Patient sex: M
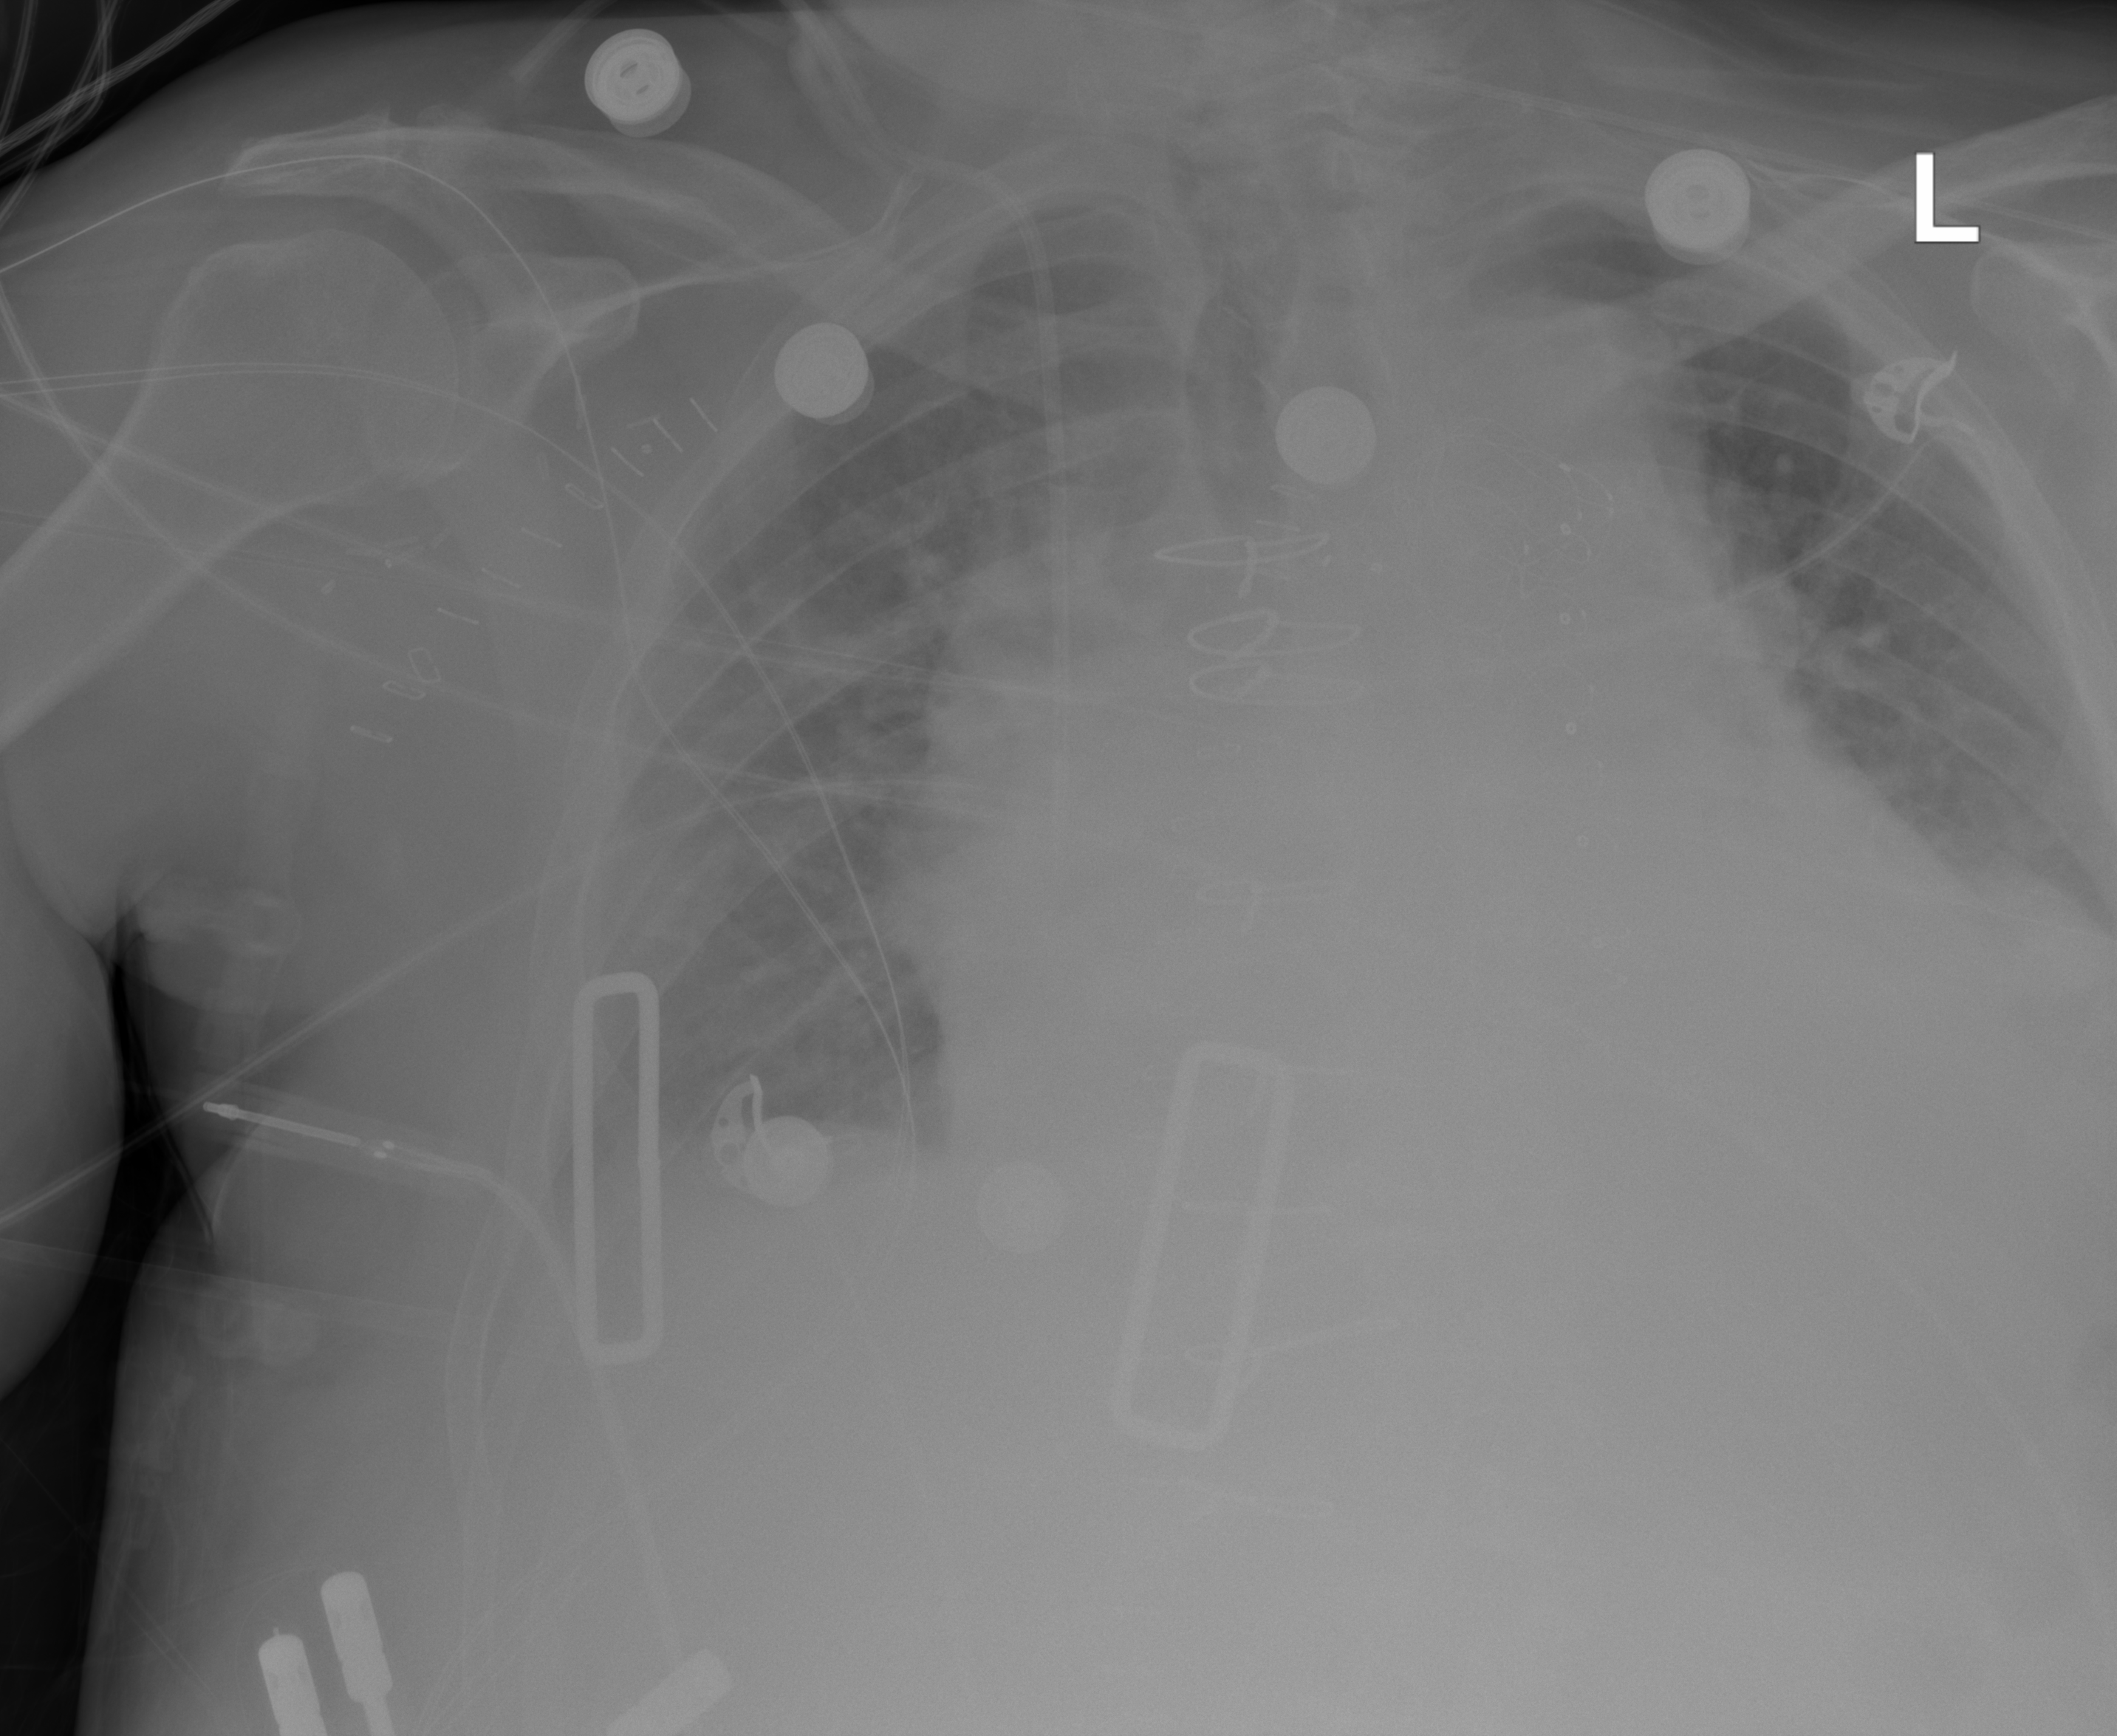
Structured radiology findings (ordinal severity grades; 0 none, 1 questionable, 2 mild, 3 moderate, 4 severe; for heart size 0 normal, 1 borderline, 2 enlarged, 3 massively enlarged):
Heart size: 3
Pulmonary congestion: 2
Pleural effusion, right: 2
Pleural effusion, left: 2
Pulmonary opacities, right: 2
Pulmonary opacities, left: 2
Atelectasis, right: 2
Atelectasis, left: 2